Question: here is the data. I want to unpack this tuple and print the message.
'''
shopping_list = [("fruits",'apple','peach'),('dairy','cheese','milk')]
#Use for loop to iterate over list and get each tuple for unpacking
for item in shopping_list:
#unpack the tuple into item and section variables
item1 = fruits
item2 = dairy
#print the message
print("You can find the" "" "in the" fruits "section")
'''
"Next, you want to use this list to print out where each item is available.
The message could be as follows:
'"You can find the [item] in the [section] section""'
How can I write this??
I provided the data above. Please help
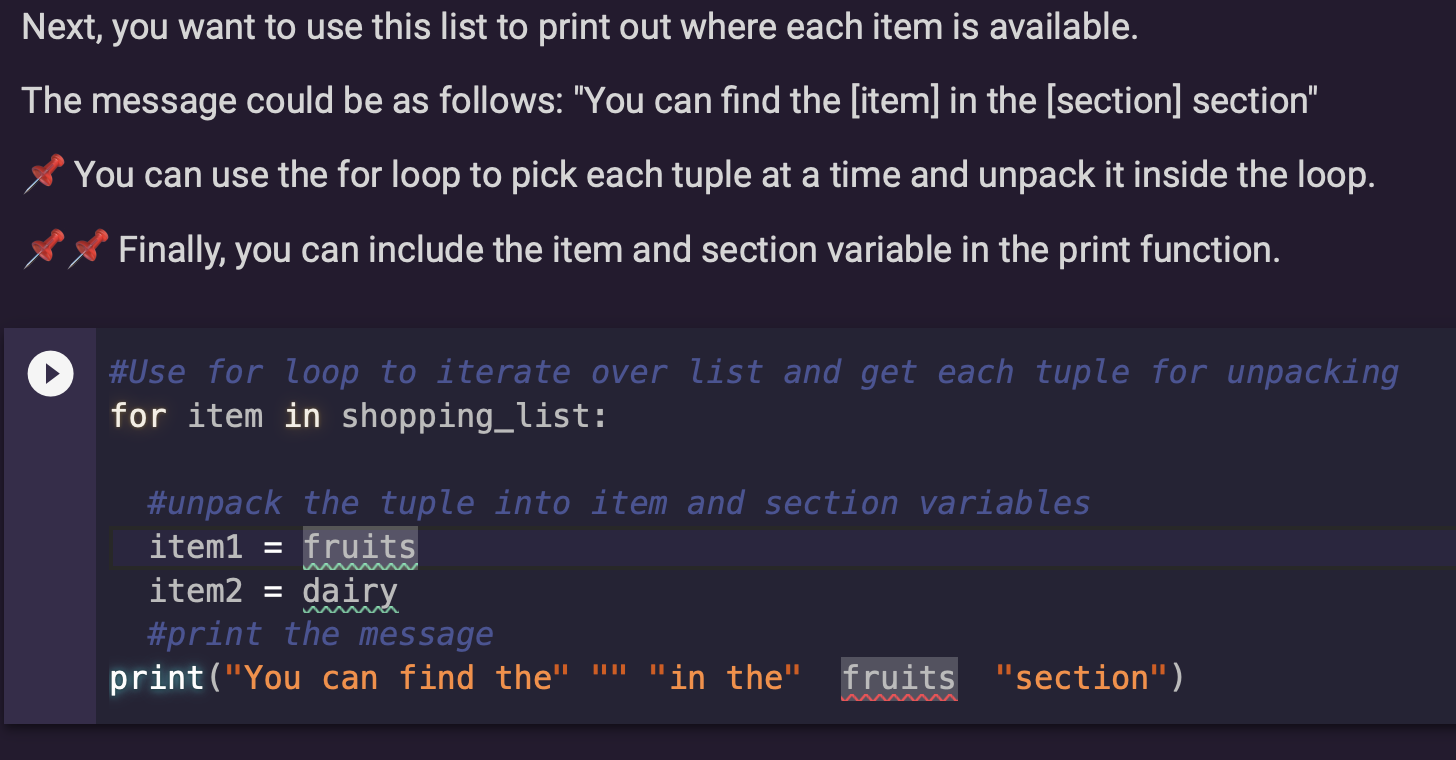
Answer: try this.
'''
shopping_list = [("fruits",'apple','peach'),('dairy','cheese','milk')]
for item in shopping_list:
section = item[0]
item1 = item[1]
item2 = item[2]
print(f'You can find the "{item1}" "{item2}" in the " {section} "section')
'''